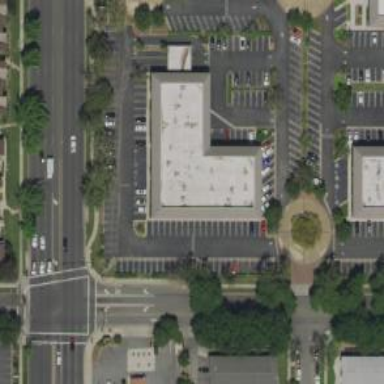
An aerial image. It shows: Office building.